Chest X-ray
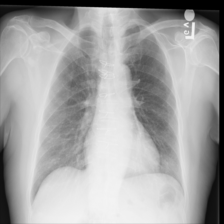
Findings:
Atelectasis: negative
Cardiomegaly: negative
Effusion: negative
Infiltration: negative
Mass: negative
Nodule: negative
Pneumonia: negative
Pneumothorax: negative
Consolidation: negative
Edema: negative
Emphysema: negative
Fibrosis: positive
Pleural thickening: negative
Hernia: negative